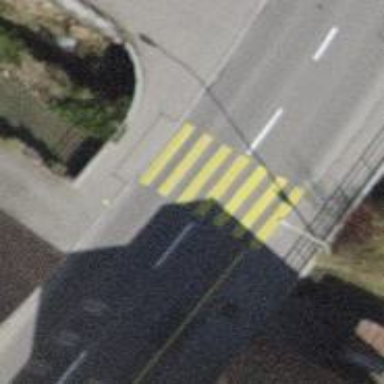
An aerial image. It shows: Primary highway bridge with asphalt surface. It has cycle lane on both sides.